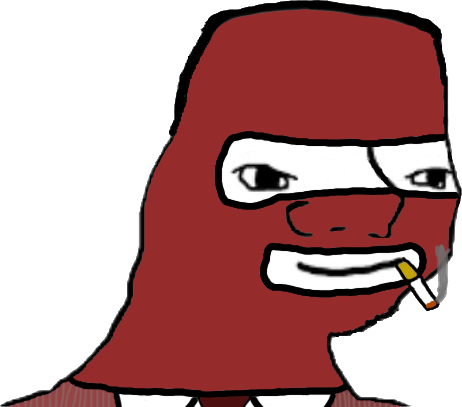
Label: 5_Zoomer